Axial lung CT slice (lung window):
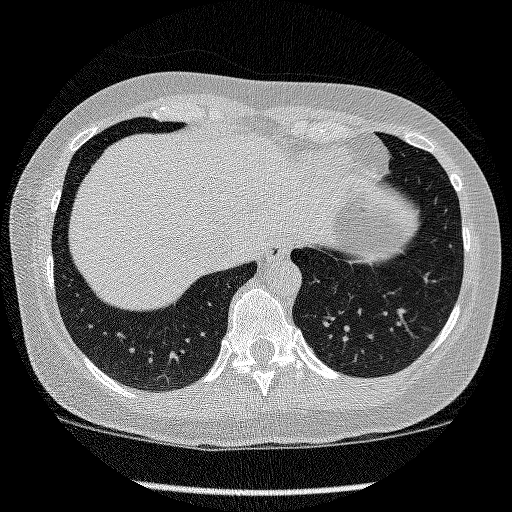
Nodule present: no